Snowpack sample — Loveland Pass, Silver Plume, Colorado, USA (12/14/25, 10:50 AM MST)
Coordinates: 39.664, -105.882
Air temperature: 36 °F
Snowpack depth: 67 cm
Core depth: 10 cm
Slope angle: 6°, slope face: 326°
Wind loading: low
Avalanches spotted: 0
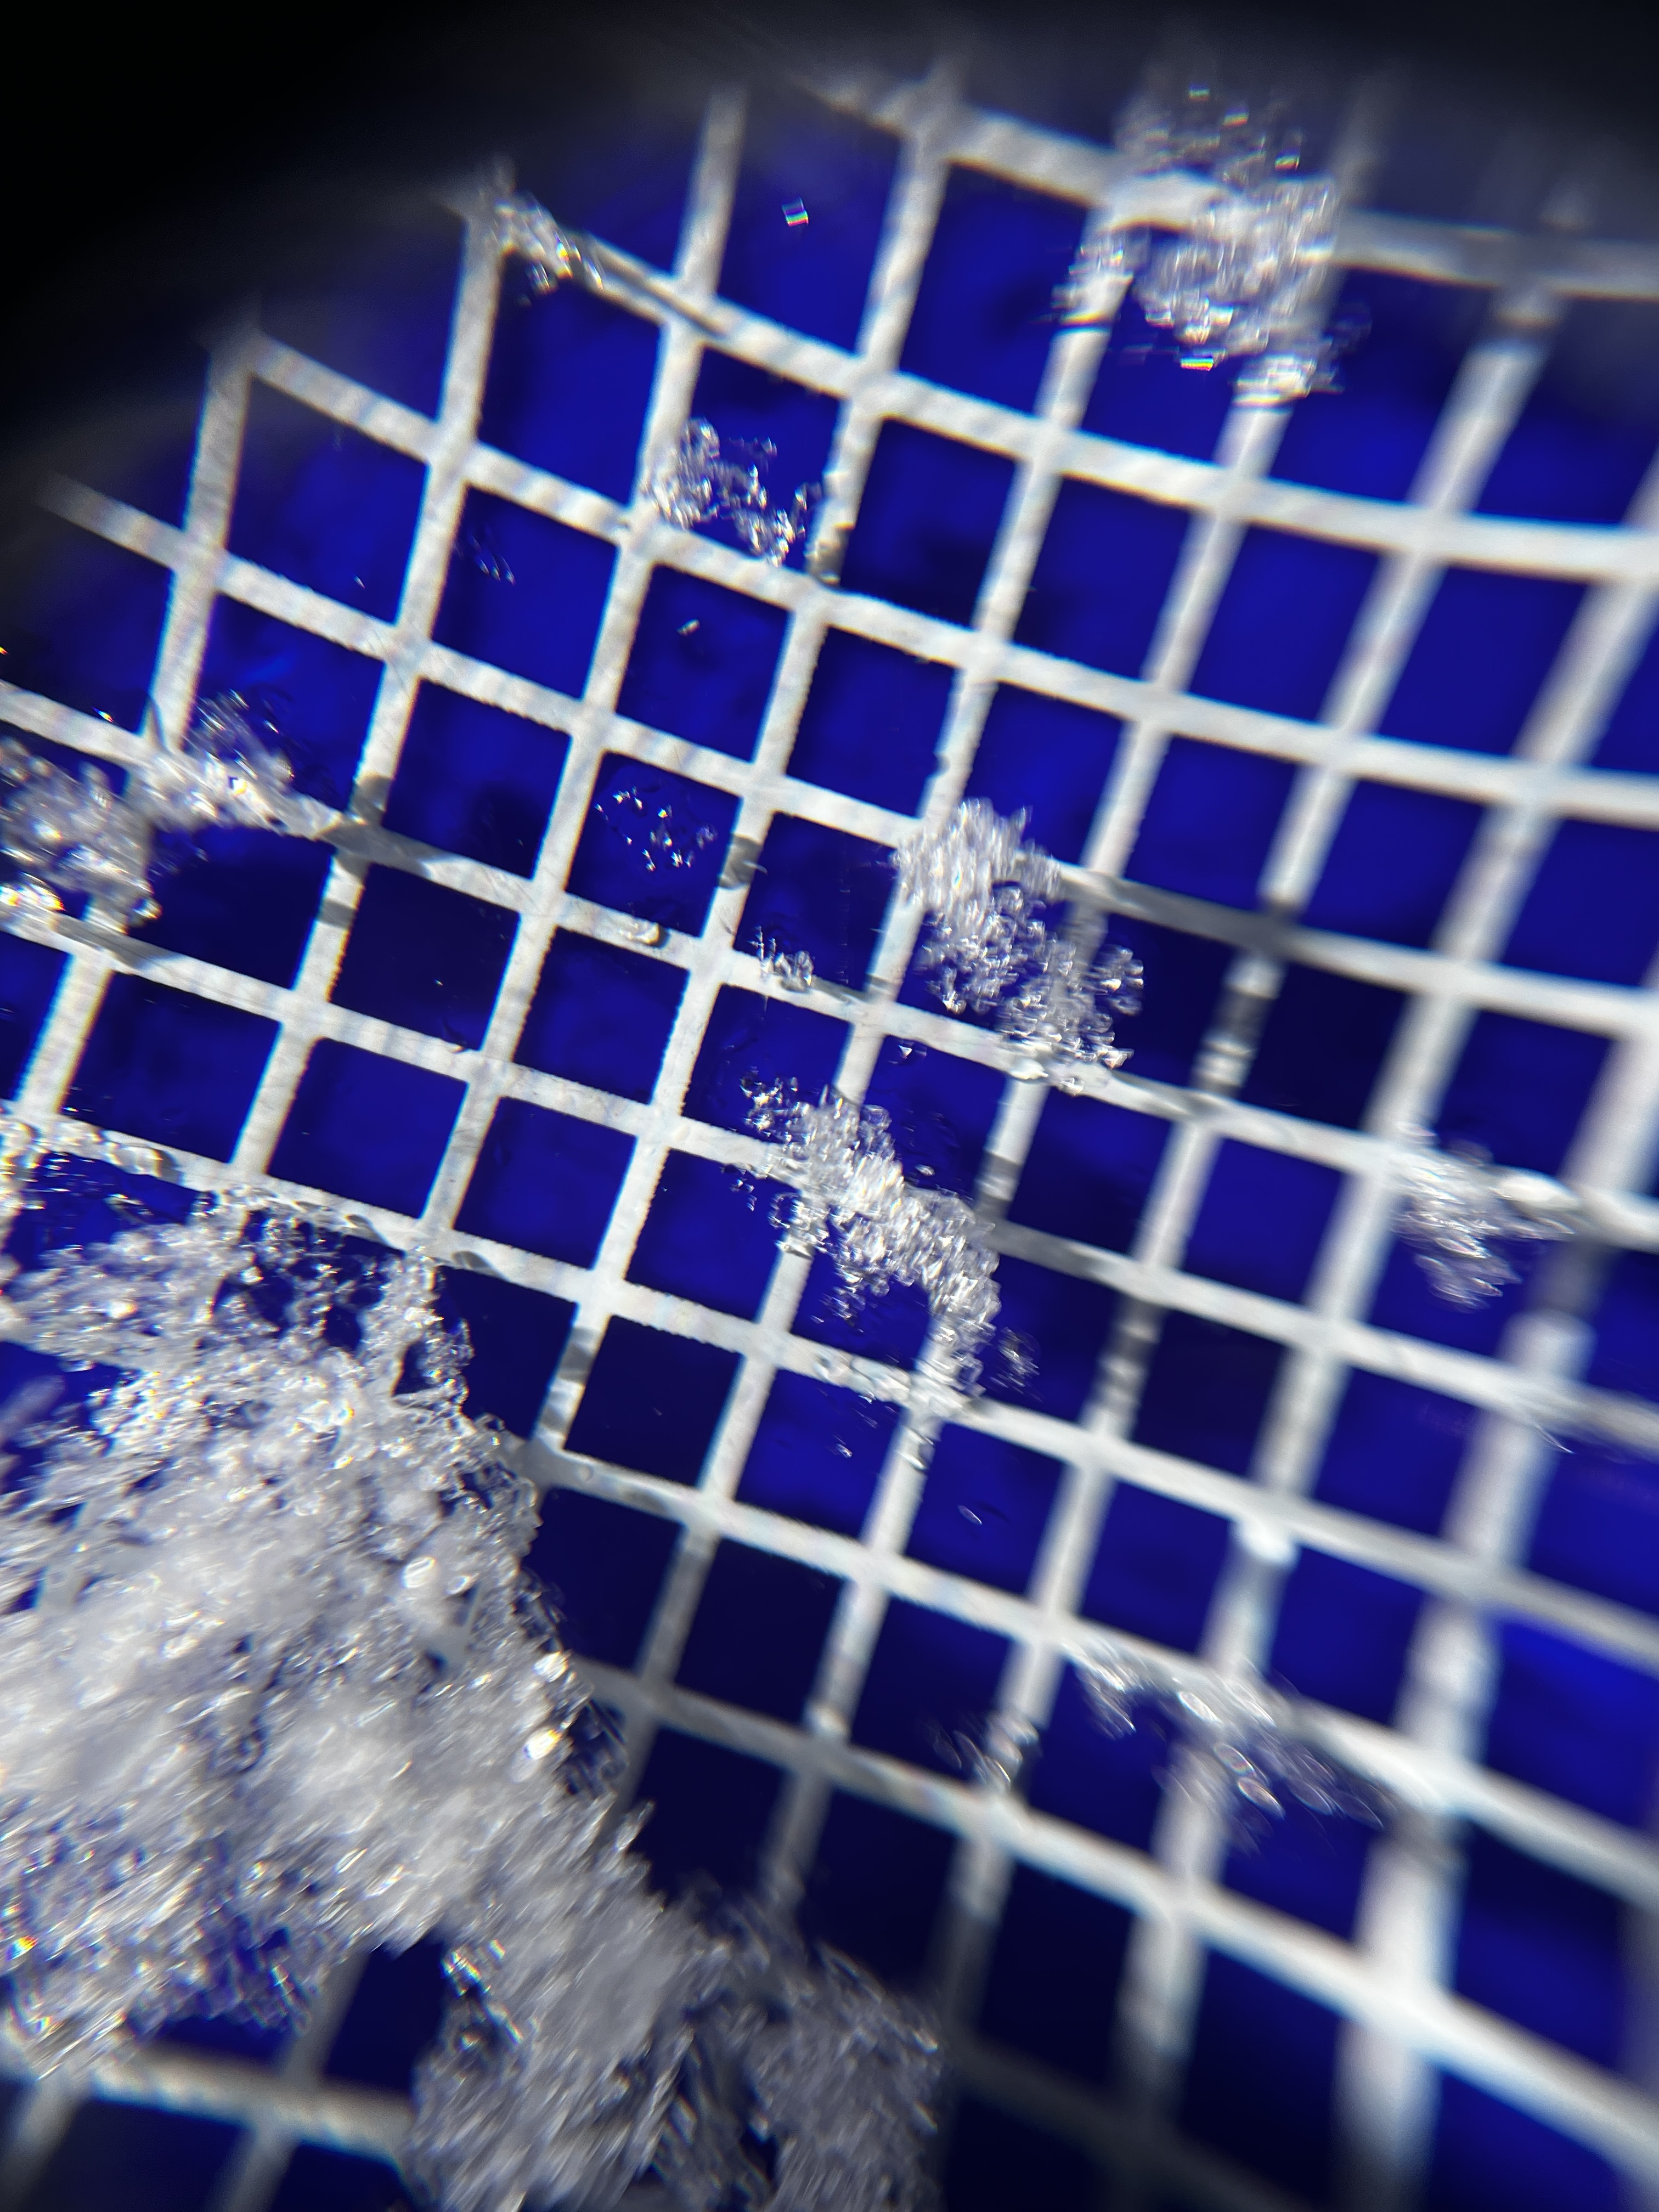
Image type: magnified_profile
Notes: No avalanches spotted, very late start to the season with minimal snowpack